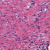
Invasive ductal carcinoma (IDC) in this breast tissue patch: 0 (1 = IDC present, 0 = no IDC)